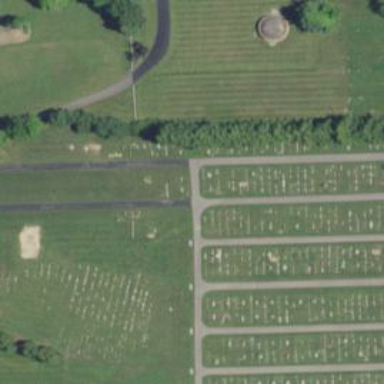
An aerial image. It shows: Grave yard.